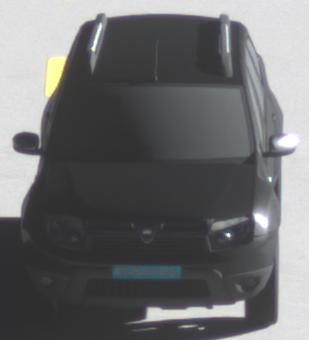
Make: Dacia
Model: Duster dCi 110 FAP
Detailed model: Duster (I)
Model produced from: 2010/06
Model produced until: 2013/11
Doors: 5
Color: black
Road condition: dry road
Daytime: morning or afternoon
Contrast: high contrast